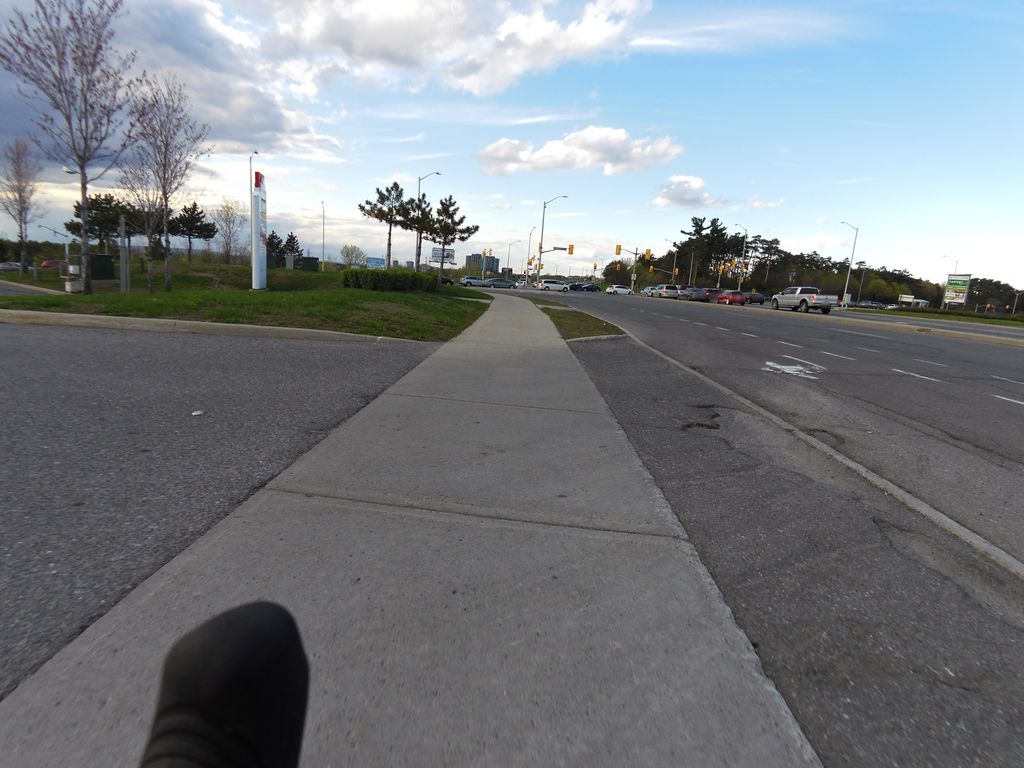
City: ottawa-gatineau